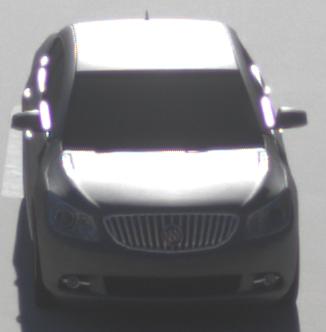
Make: Buick
Model: LaCrosse
Detailed model: Gen. 2
Model produced from: 2009
Model produced until: 2016
Doors: 4
Color: gray
Road condition: dry road
Daytime: morning or afternoon
Contrast: high contrast